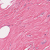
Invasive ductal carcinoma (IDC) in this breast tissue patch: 0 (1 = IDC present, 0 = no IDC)